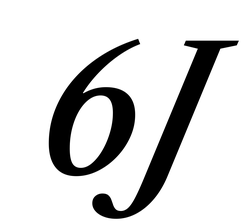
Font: LibreCaslonText-Italic_Medium_Italic